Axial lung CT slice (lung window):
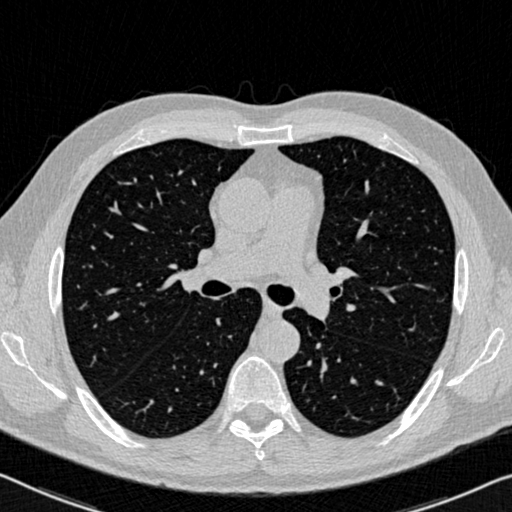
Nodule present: no